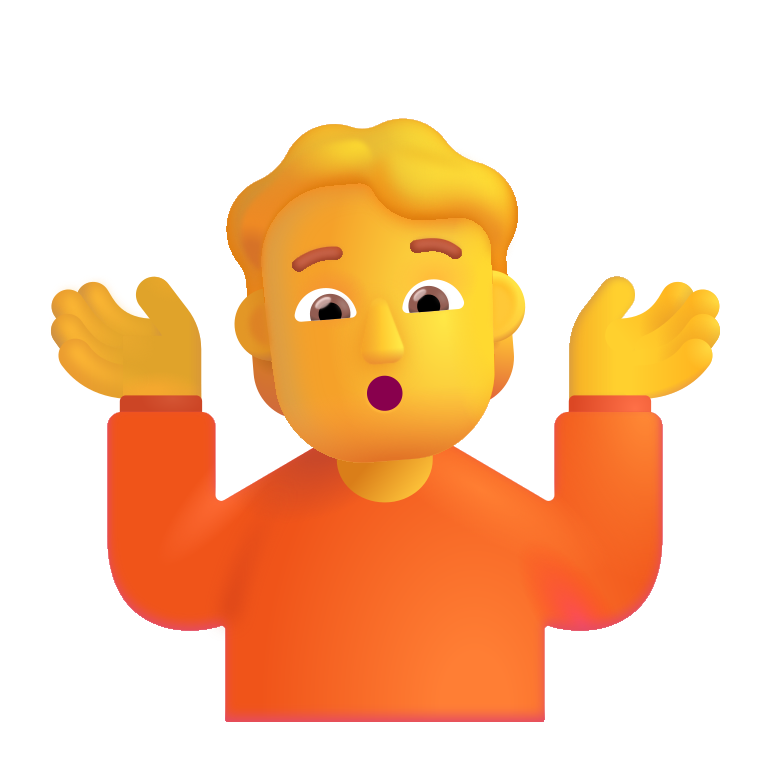
person shrugging color default